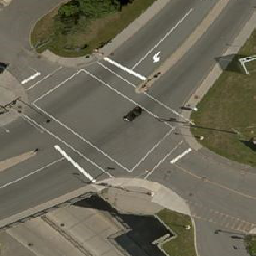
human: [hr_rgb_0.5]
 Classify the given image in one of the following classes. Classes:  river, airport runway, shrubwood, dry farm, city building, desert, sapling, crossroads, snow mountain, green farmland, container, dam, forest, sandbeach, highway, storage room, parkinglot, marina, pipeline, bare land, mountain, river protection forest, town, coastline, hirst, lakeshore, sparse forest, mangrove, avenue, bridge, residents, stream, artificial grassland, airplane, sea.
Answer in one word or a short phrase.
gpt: crossroads